Field crop: maize
Growth stage: 2
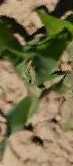
Species: maize